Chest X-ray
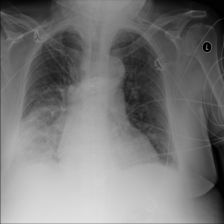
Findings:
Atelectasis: negative
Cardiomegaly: negative
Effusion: positive
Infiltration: positive
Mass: negative
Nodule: negative
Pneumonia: negative
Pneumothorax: negative
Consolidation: negative
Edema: negative
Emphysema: negative
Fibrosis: negative
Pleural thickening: negative
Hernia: negative